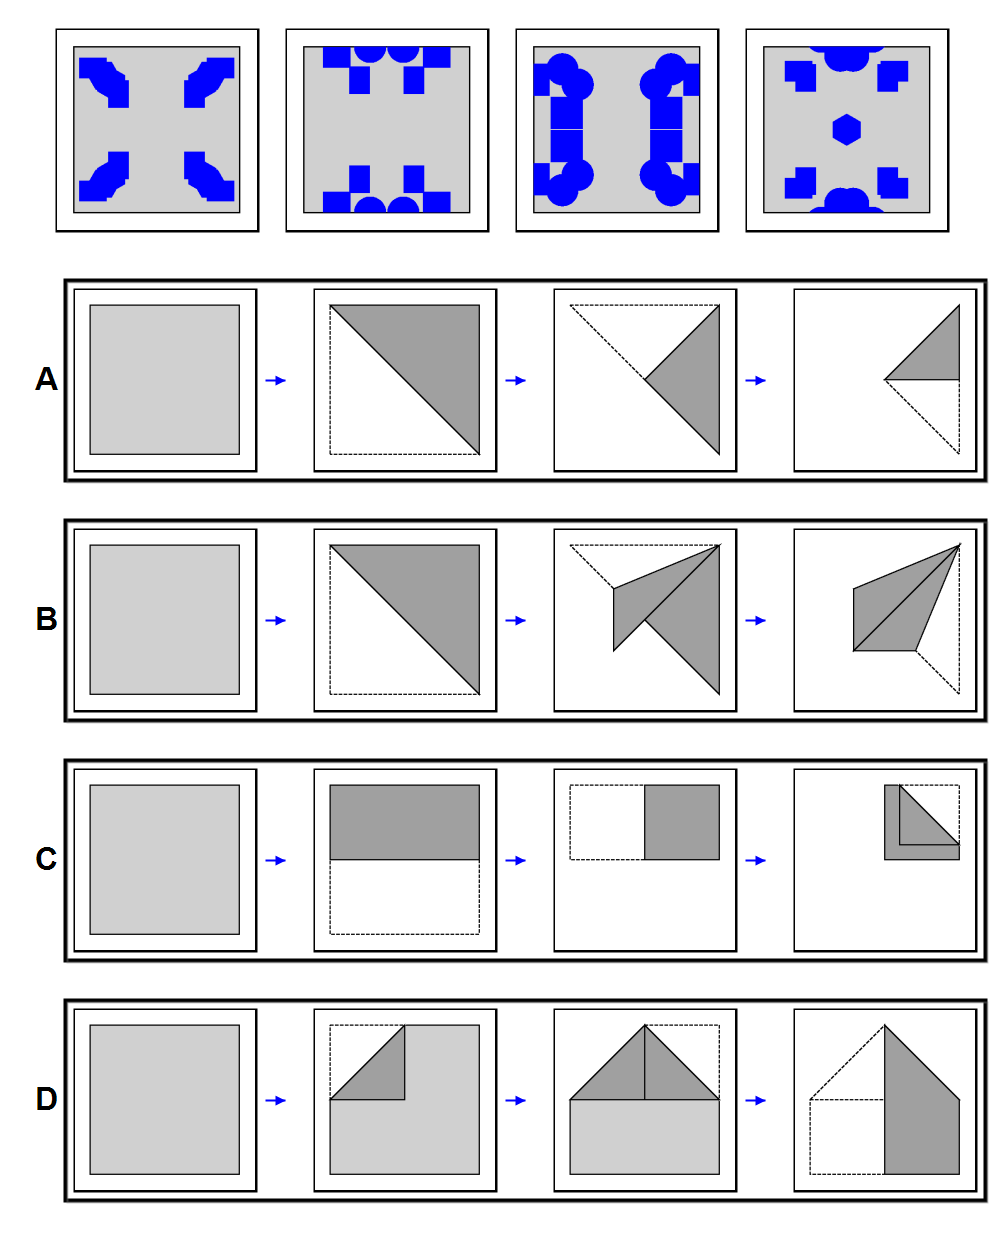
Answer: C